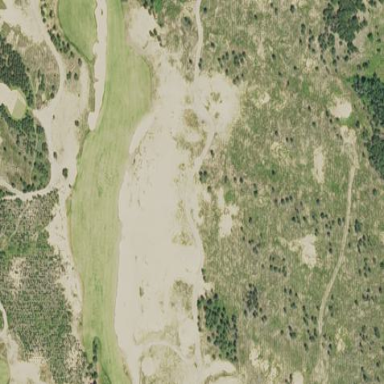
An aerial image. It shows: Golf bunker filled with natural sand.